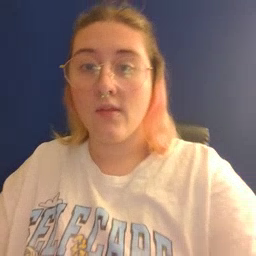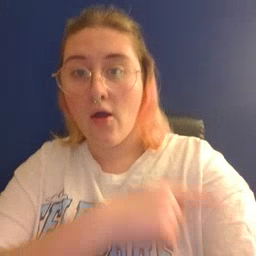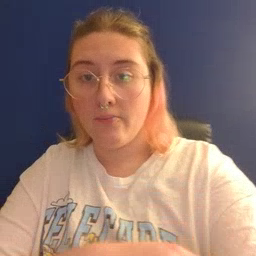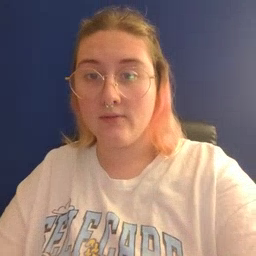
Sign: arm